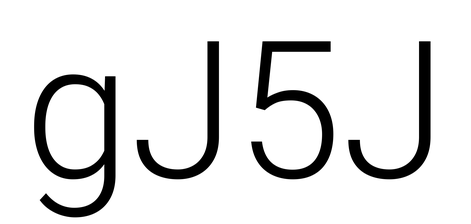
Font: Roboto_Light